Interaction volume radius: 10 \u00c5
Interaction volume height: 10 \u00c5
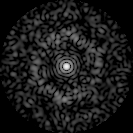
Disorder parameter: 0.7695